Chest X-ray:
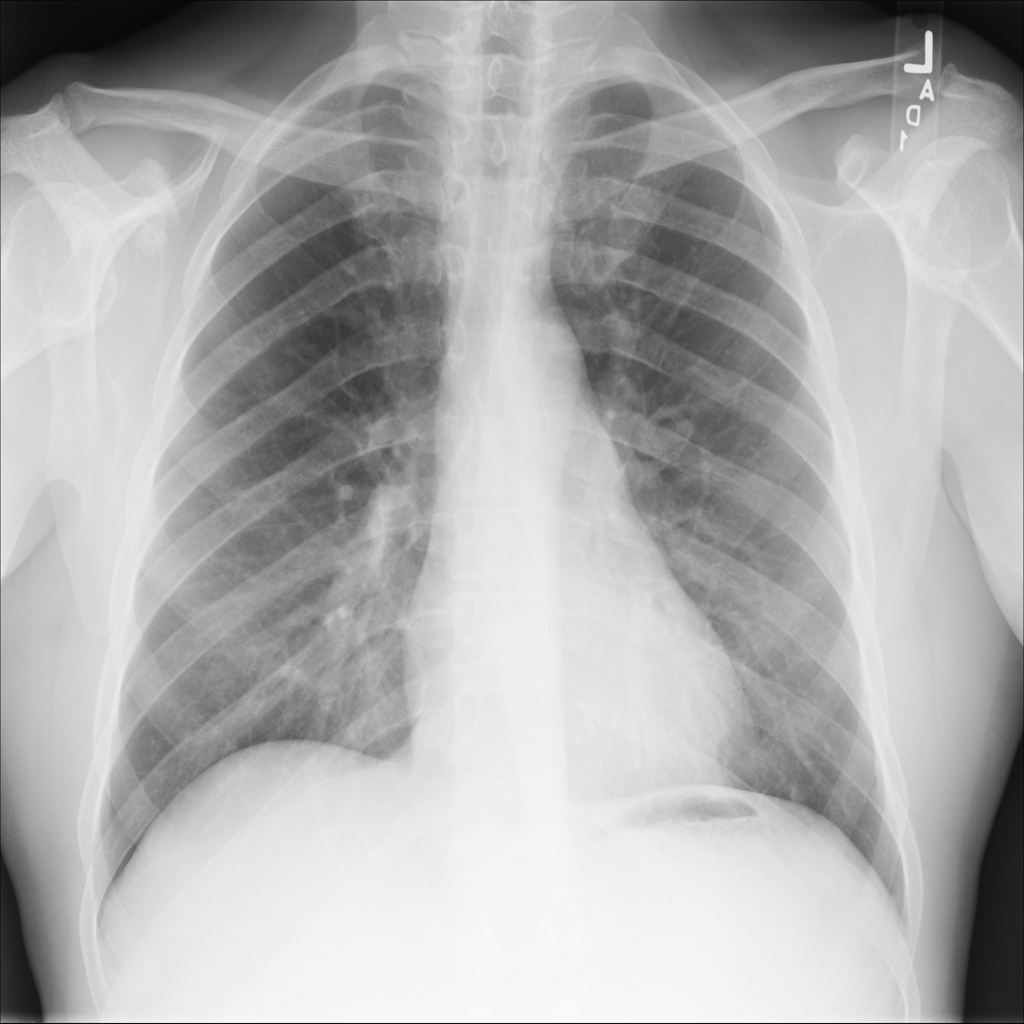
No abnormal finding: yes